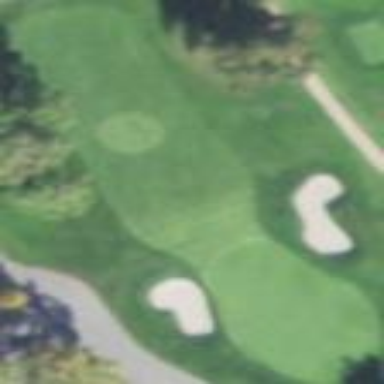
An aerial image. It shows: Golf fairway surrounded by grass.